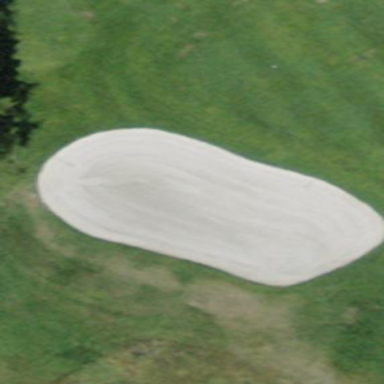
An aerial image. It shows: Bunker on golf course.